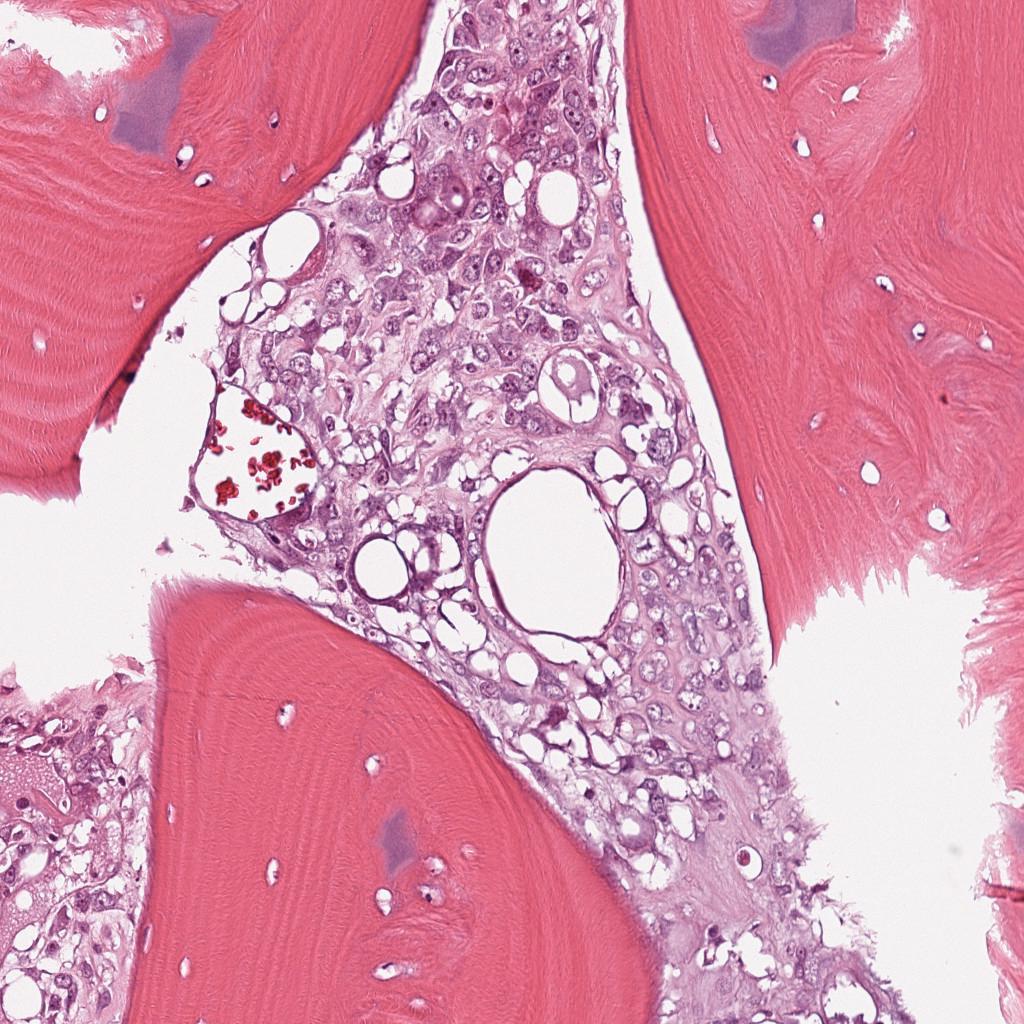
Label: Viable